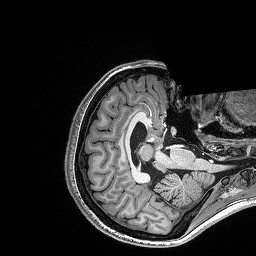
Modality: T1w
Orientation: axial